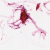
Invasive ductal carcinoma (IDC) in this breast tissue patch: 0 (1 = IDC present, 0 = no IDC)